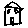
Label: house